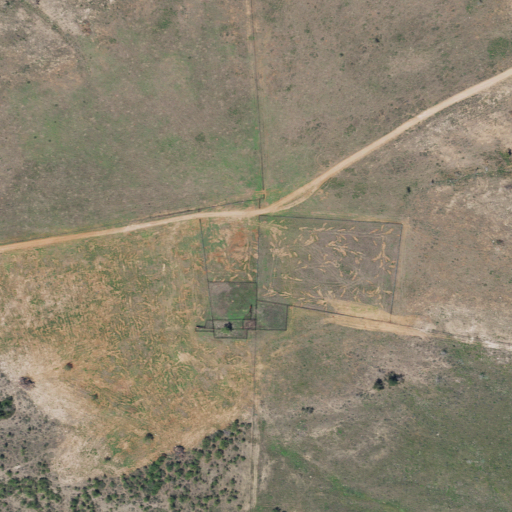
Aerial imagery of ridge(s) in Texas named Sand Ridge containing grassland and shrub